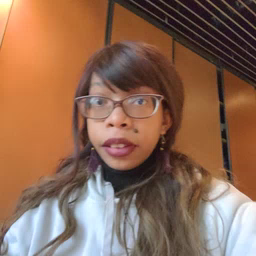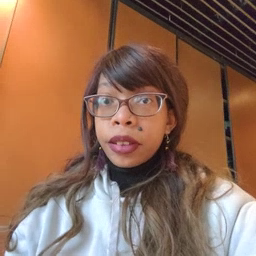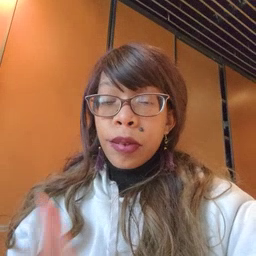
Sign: cry